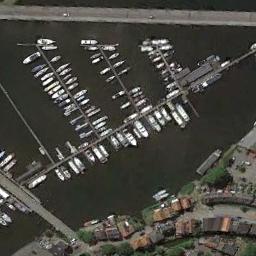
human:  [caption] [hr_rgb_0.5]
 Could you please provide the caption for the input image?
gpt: There are a lot of ships in the harbor .

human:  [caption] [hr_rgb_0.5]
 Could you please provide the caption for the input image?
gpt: Some ships are neatly moored on the sea side next to the harbor of the building, And there are still some empty seats .

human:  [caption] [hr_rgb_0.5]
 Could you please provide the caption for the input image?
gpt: The harbor has lots of neatly docked boats some neatly arranged houses are next to the harbor .

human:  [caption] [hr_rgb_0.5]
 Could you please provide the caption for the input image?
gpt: Only a few boats stopped in the upper left corner of the harbor .

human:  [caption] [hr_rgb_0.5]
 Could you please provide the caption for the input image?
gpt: There are some buildings beside the harbor with many ships .